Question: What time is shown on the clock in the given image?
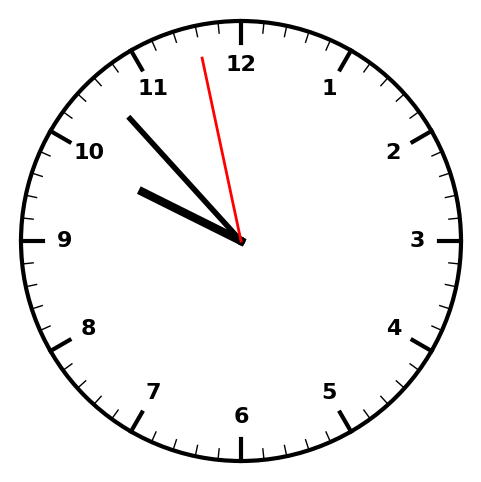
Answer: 09:52:58